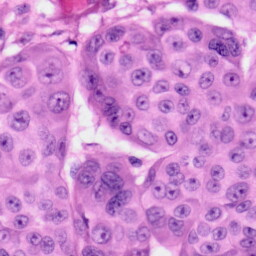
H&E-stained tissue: Skin